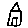
Label: house